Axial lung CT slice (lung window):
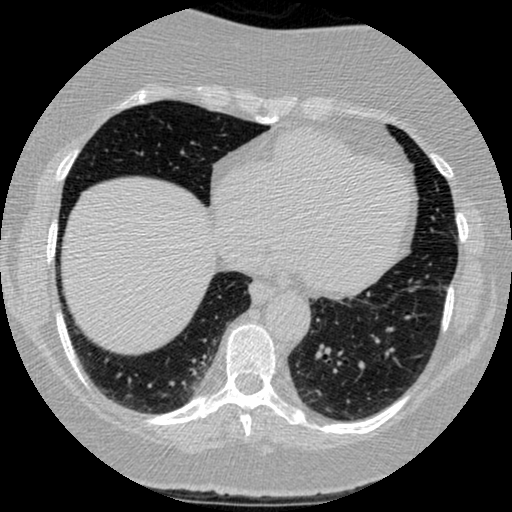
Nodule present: no